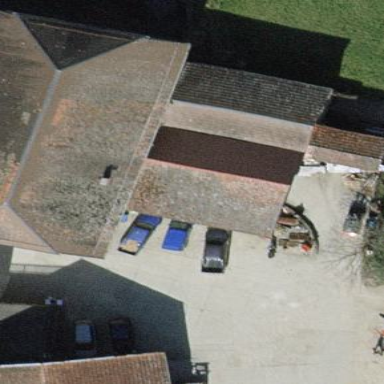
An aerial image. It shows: Half-hipped roof farm auxiliary building.